Question: I have an app that has a scrollview with a bunch of different textviews in it (when you click on each one, a keyboard pops up and you can type into the textview). See the following pic:

Here's my problem. If I enter any more text than is entered there in the pic, it goes underneath the keyboard so you can't see what you're typing. Is there any way I can make it so that when you're typing and you get down to that last line the the pic, it will automatically continue to scroll up one line at a time so that it always shows what you're typing (with the most recent line right above the keyboard)?
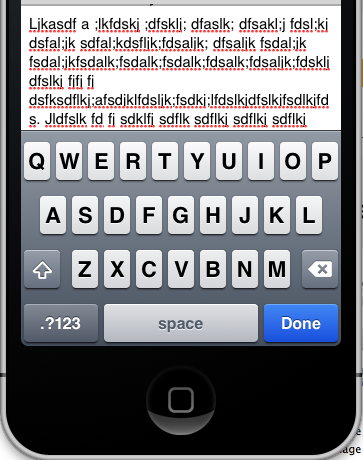
Answer: The best thing to do is to resize the textview when it becomes the first responder and when it resigns as first responder.
1. Resize the textview to fit within visible area when the keyboard is showing
2. Resize the textview to it's original size when done is pressed.
Check out this post as well.
<URL>